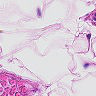
Metastatic tissue present: no